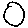
Label: circle